Current action and preconditions to check: path_clear

Your task: For each precondition in the list above, predict whether it will hold at this action.

Consider the current scene as observed from the mobile robot's camera, and analyze the predicted future states of all dynamic agents (e.g., people, animals, vehicles, or any moving entities) within the NEXT SECOND.

IMPORTANT: Only answer "very likely" if you are absolutely certain—based on strong, clear evidence—that a dynamic agent will violate the precondition in the predicted future state. Do NOT answer "very likely" for unlikely, ambiguous, or low-probability risks.

Ask yourself for each precondition: Is there a high probability, with clear and convincing evidence, that the predicted future states of any dynamic agent will interfere with the predicted future state of the currently executing action within the NEXT SECOND, causing that precondition to fail?

Assess the risk level based on these predictions. Use "likely" or "very likely" if motions create a clear risk of interference.

Use "neutral" or "improbable" if agents are nearby but their predicted paths are clearly diverging or non-conflicting.

Failure Risk Categories: "very improbable", "improbable", "neutral", "likely", "very likely"

Answer Format: Output ONLY the probability_of_failure value from these categories: "very improbable", "improbable", "neutral", "likely", "very likely"

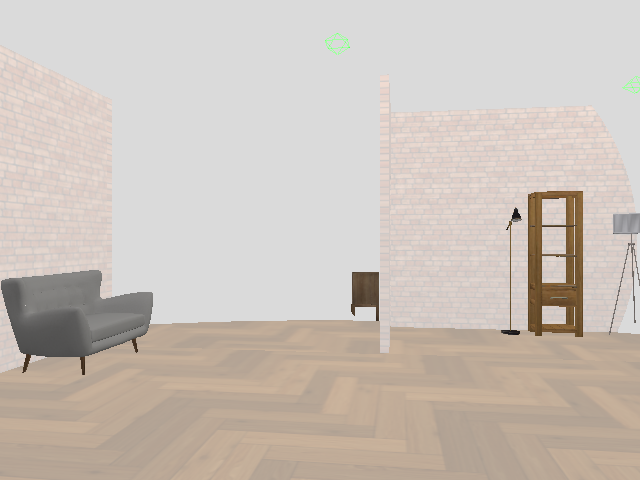

Answer: very improbable